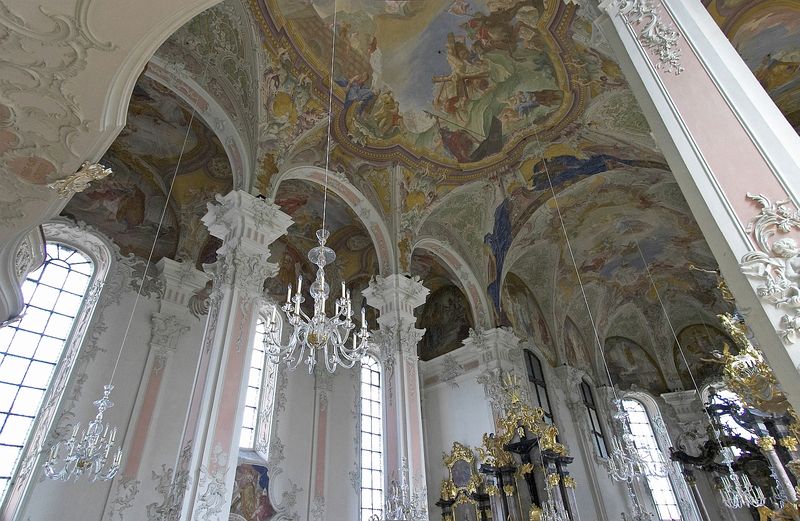
Titel: St. Peter in Mainz
Künstler: Johann Valentin Thomann
Standort: Mainz (EU - D - RP)
Schlagwörter: gemälde, himmel, weiß, fenster, hell, licht, säule, säulen, schloss, malerei, barock, kirche, gold, decke, wandgemälde, wandmalerei, kronleuchter, leuchter, stuck, hoch, halle, foto, gewölbe, dom, altar, chor, fresko, deckenfresko, deckenleuchte